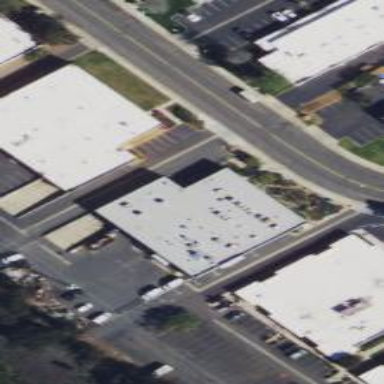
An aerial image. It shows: Industrial building.